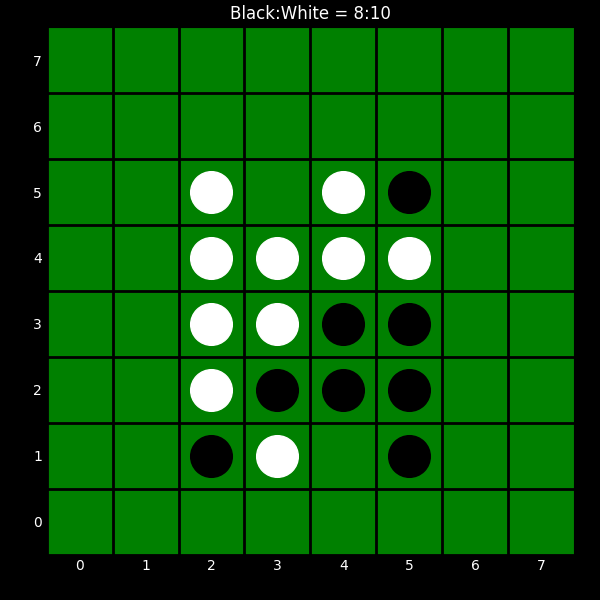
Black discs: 8
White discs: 10